Question: I was profiling an application I am developing, and I saw unusual explorer.exe processor usage, almost 15%!
This is very high for explorer, I launched process explorer and then I saw this:

I click "kill" and explorer works fine..
this happens every time explorer restarts / startsup.. How can I detect which application or what is causing that thread to launch and how do I prevent it from launching? My explorer works fine without it.
I suspect this is a virus but none of my AV software detects it..
Can anyone help me out?
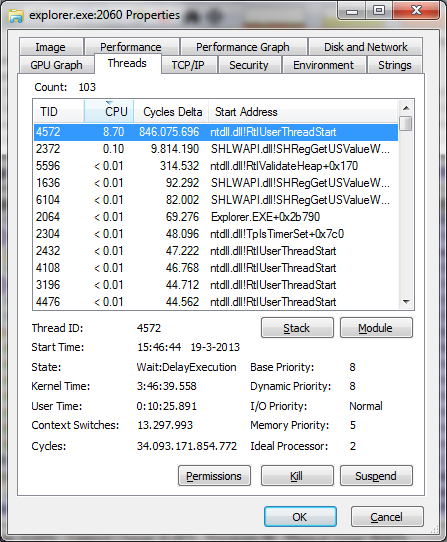
Answer: You have a 3rd party components which creates dynamically code (green) and this code creates snapshots of programs (red) with this function: <URL>

Use <URL> to disable all 3rd party tools until you find the code which causes your CPU usage.